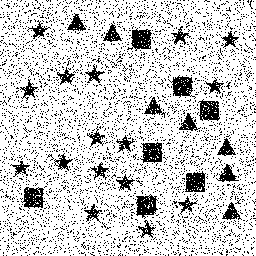
Squares: 7
Triangles: 7
Stars: 16
Total shapes: 30